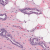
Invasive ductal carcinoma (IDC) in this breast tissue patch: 1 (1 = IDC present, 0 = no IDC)